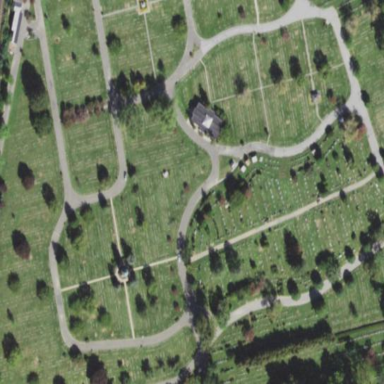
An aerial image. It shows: Cemetery.